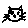
Label: cat